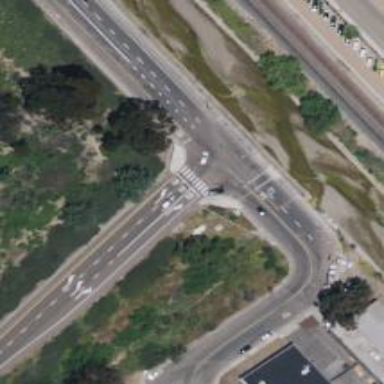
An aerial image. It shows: Uncontrolled road crossing.